Interaction volume radius: 5 \u00c5
Interaction volume height: 35 \u00c5
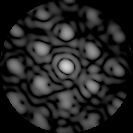
Disorder parameter: 0.49